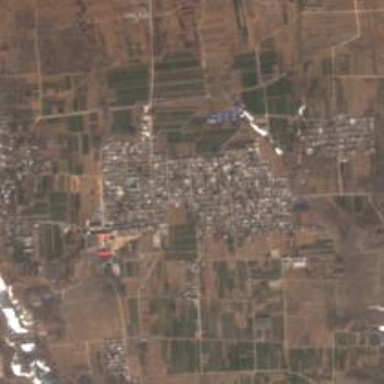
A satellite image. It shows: Township classified as town.